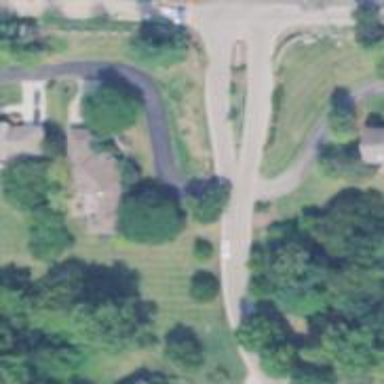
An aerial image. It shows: Shared driveway designated as service road.